Две одинаковые гантели движутся друг к другу без вращения по горизонтальному столу на воздушной подушке (см. рис). Каждую гантель можно рассматривать как две точечные массы $m$, скрепленные невесомым стержнем длиной $2l$.
Опишите движение гантелей после их упругого столкновения.
Изобразите зависимости скоростей центров масс гантелей от времени.
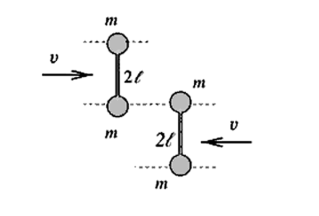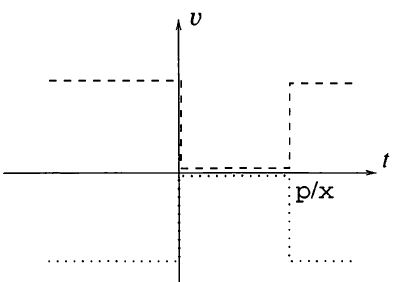
Ответ: Центры масс гантелей прекращают движение, сталкивающиеся шары изменяют свои скорости, несталкивающиеся — сохраняют первоначальные скорости.
Темы:
T, Механика, ЗСЭ, Соударения, ЗСМИ, 200 задач